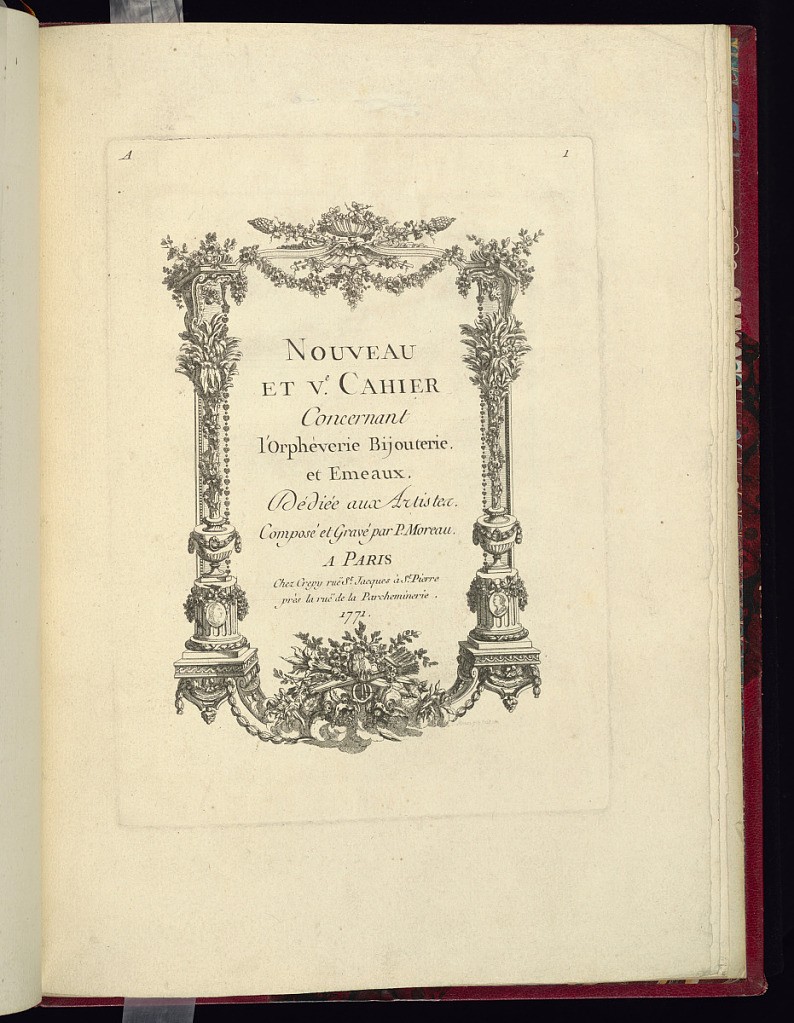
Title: Title Page
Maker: Pierre Moreau, French, 1722 – 1798
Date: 1771
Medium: Etching and engraving on laid paper
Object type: Print
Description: Title page with the title, designer and address lettered within an ornamental frame of flowers, fluted columns with vases, portrait roundels, decorative bands, laurel leaves, fleurons, shell and gadroon motifs, ‘rocaille' scrolls, palm leaves, with a trophy of flowers, leaves, and dolphins on clouds. The plate is numbered and dated.